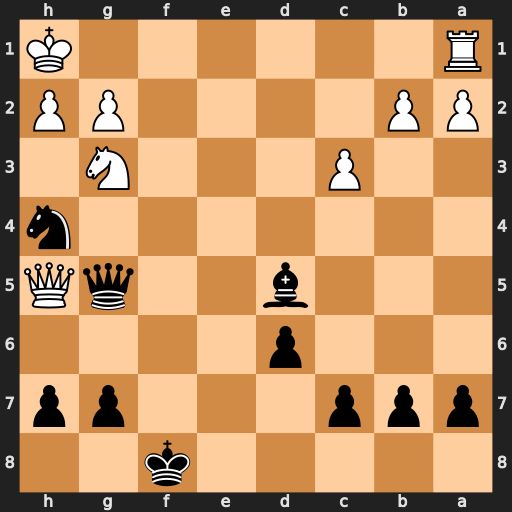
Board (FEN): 5k2/ppp3pp/3p4/3b2qQ/7n/2P3N1/PP4PP/R6K
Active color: b
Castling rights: -
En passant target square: -
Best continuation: Bxg2+ Kg1 Qe3#